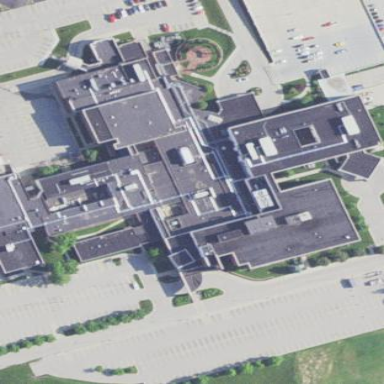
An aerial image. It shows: Hospital building.